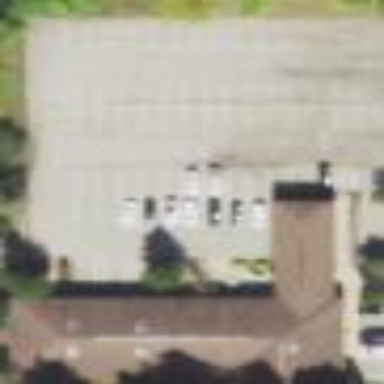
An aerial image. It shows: Parking area with asphalt surface.